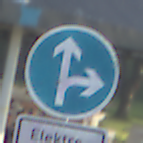
Verkehrszeichen: VorgeschriebeneFahrtrichtungGeradeausOderRechts
Zusatzzeichen unten: BesondereFahrzeugeUndTransportgueter11
Umgebung: Outdoor, Suburban
Tageszeit: SunriseSunset
Wetter: PartlyCloudy
Licht: Natural
Jahreszeit: NotSpecified
Kontrast: HighContrast